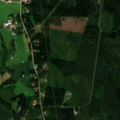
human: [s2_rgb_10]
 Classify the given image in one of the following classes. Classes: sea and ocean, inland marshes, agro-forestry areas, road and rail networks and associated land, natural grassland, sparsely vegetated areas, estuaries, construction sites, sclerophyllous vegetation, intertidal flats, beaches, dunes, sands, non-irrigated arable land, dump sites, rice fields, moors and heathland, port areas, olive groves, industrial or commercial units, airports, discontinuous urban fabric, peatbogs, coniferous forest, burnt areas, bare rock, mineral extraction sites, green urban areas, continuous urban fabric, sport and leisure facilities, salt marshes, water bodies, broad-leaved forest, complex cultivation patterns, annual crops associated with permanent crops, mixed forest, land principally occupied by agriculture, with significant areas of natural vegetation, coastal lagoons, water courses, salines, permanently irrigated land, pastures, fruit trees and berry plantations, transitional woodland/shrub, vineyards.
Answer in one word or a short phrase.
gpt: non-irrigated arable land, land principally occupied by agriculture, with significant areas of natural vegetation, coniferous forest, mixed forest, transitional woodland/shrub